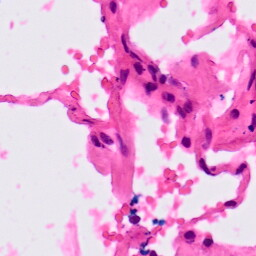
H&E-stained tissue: Lung